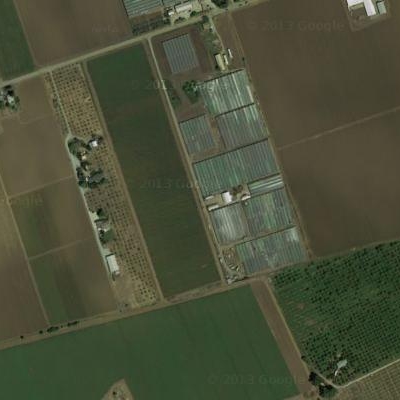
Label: Field